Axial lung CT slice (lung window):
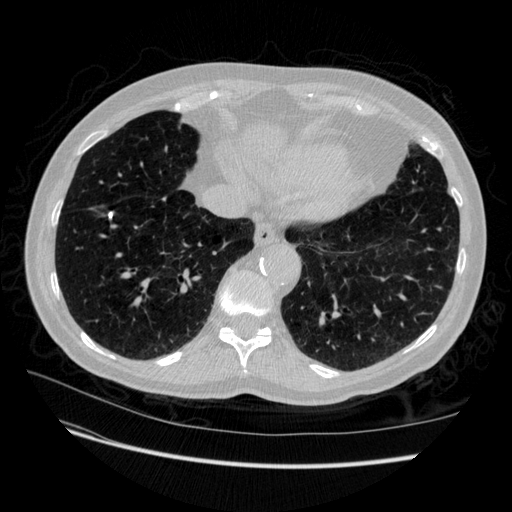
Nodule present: yes
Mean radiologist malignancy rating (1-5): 1